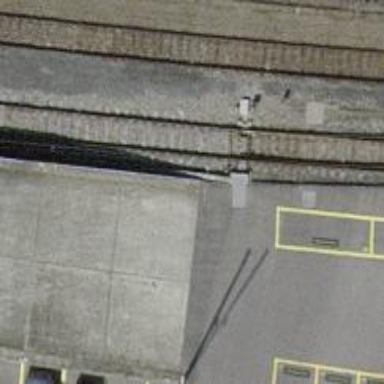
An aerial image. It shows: Railway switch.